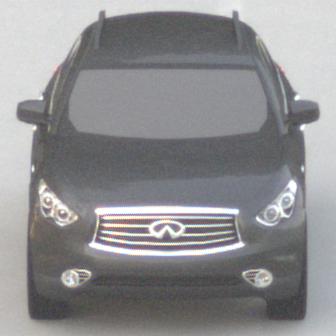
Make: Infiniti
Model: FX 37
Detailed model: FX (S51)
Model produced from: 2012/07
Model produced until: 2013/10
Doors: 5
Color: gray
Road condition: dry road
Daytime: sunrise or sunset
Contrast: low contrast